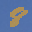
Label: 8